Interaction volume radius: 10 \u00c5
Interaction volume height: 10 \u00c5
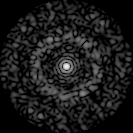
Disorder parameter: 0.8294